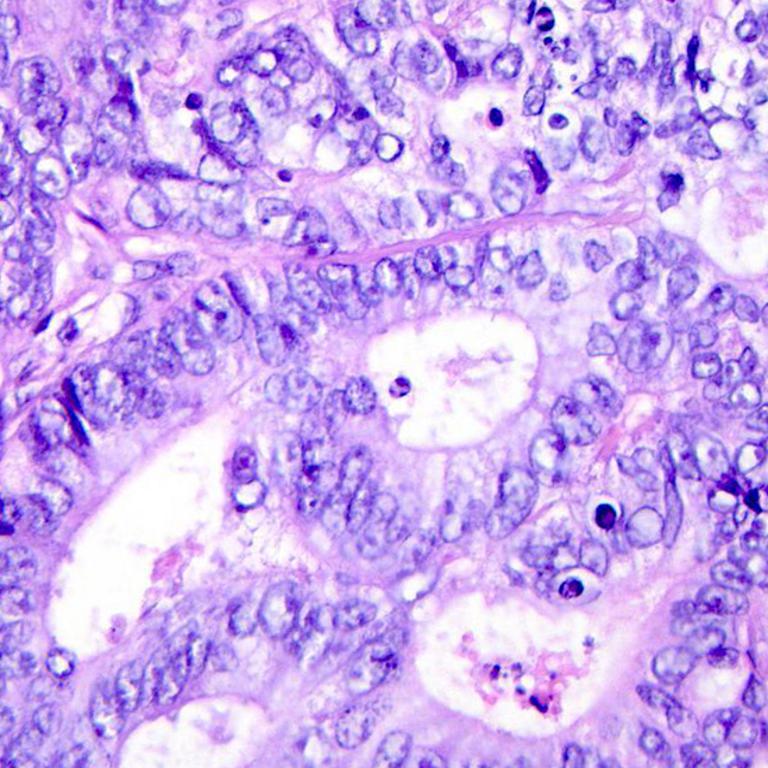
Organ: colon
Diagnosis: adenocarcinomas